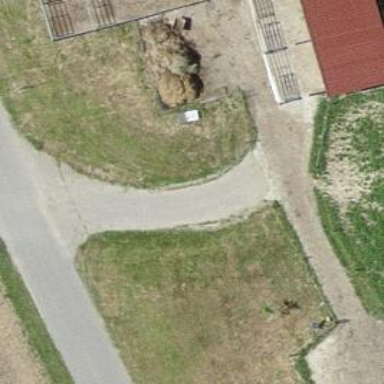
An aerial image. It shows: Track with fine gravel surface of grade2 quality.